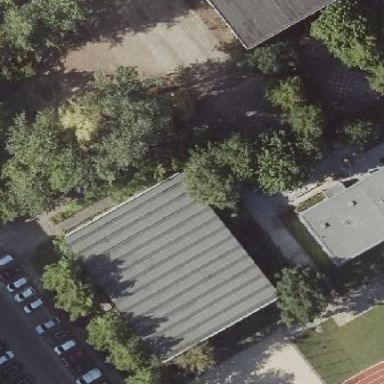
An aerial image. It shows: Sports centre building.